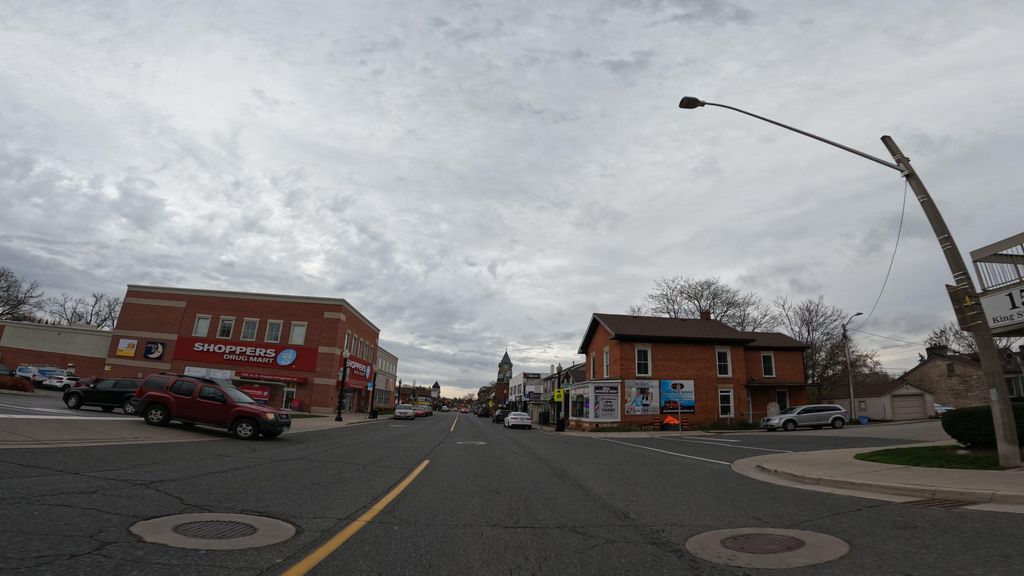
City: hamilton